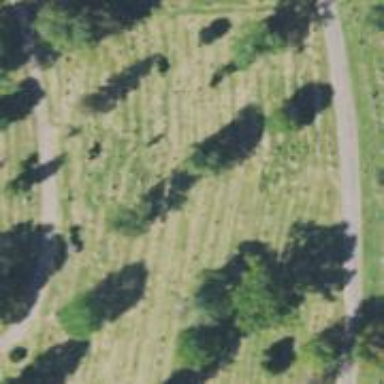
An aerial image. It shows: Cemetery.